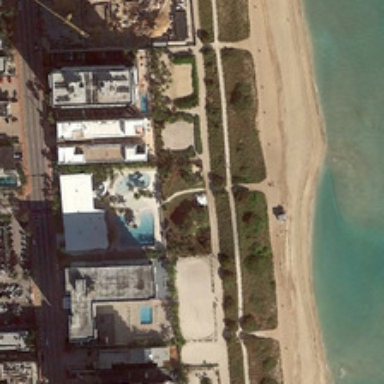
Many buildings in a resort are near an ocean .